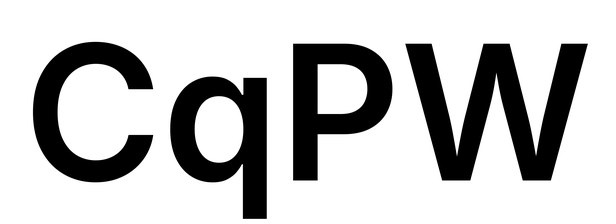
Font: Inter_SemiBold